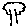
Label: tree